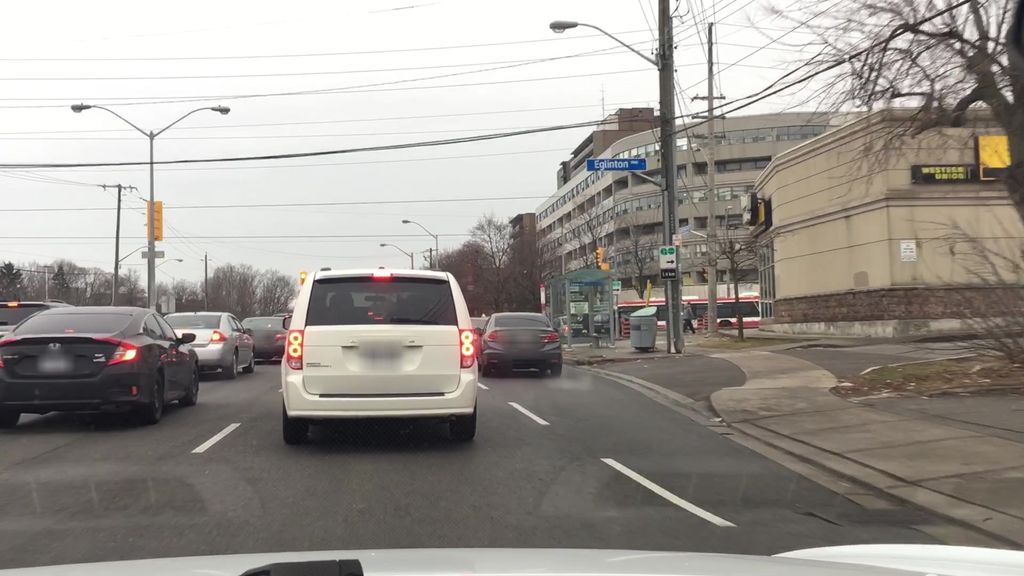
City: toronto